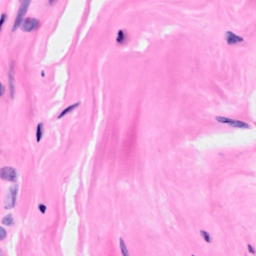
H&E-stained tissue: Breast